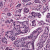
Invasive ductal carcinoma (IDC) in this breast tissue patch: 1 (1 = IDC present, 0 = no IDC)